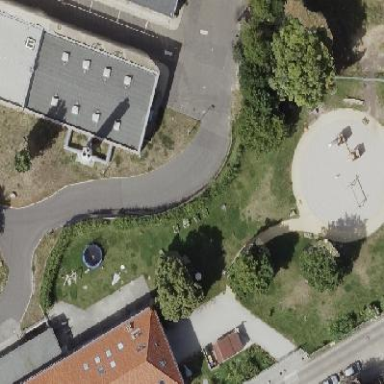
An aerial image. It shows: Kindergarten.